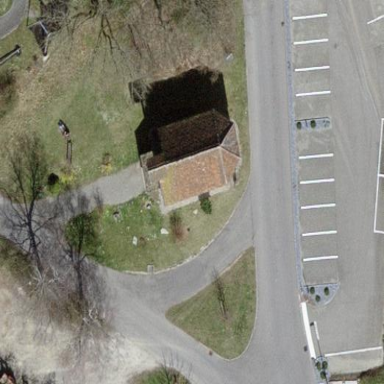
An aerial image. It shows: Chapel building.